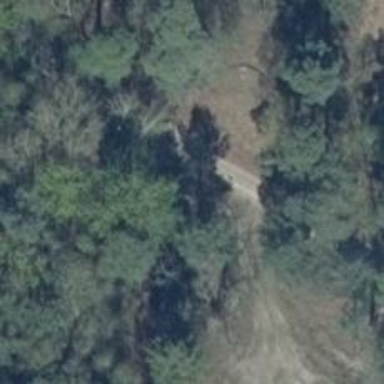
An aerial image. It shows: Dirt track road with grade3 tracktype.